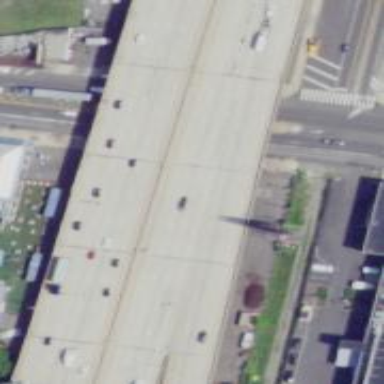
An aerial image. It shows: Viaduct bridge on motorway.